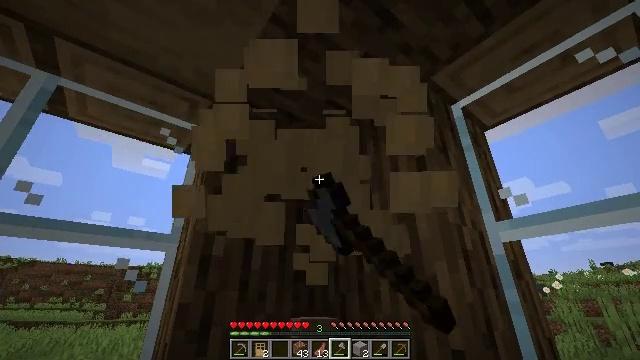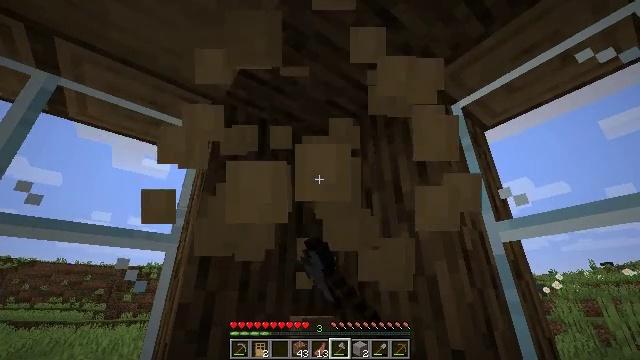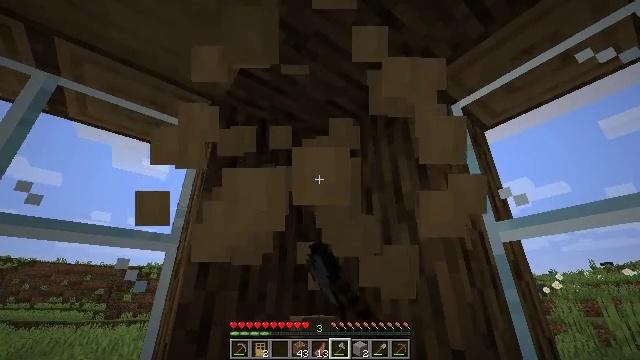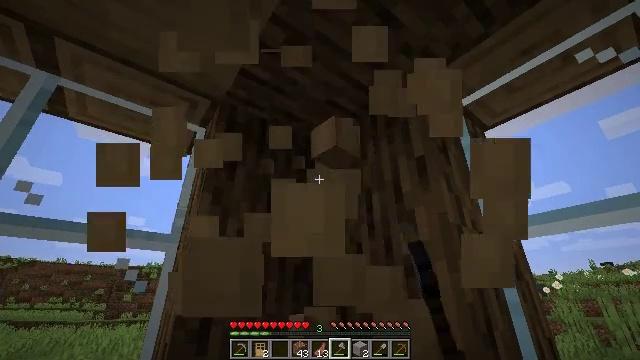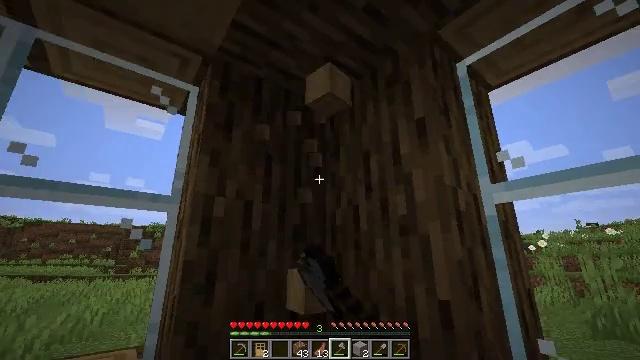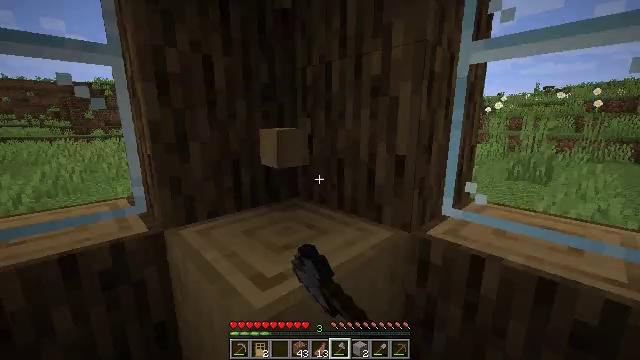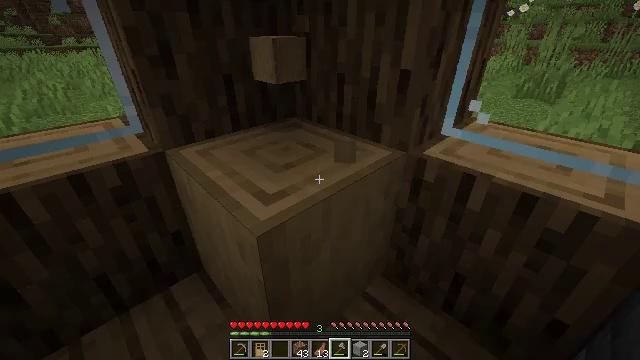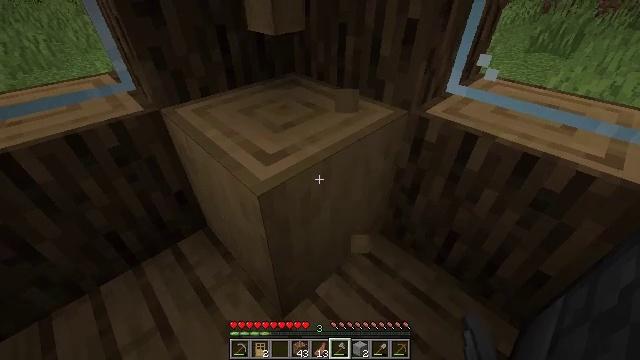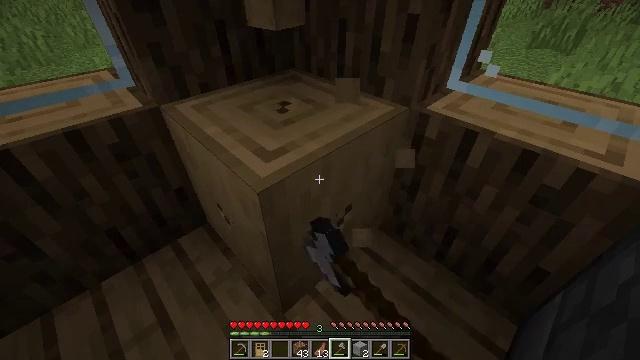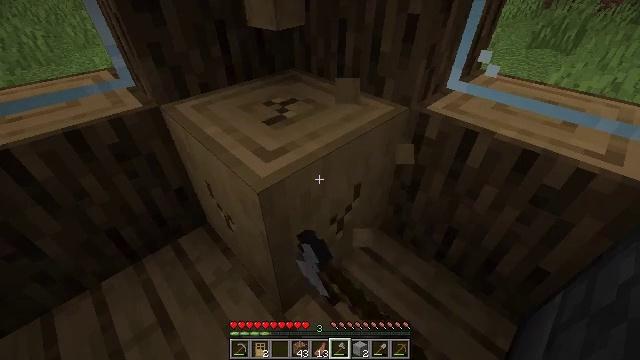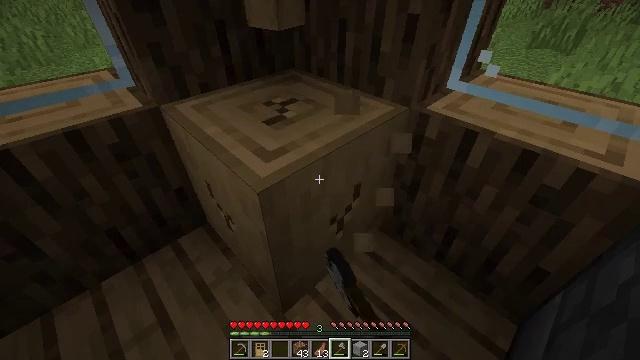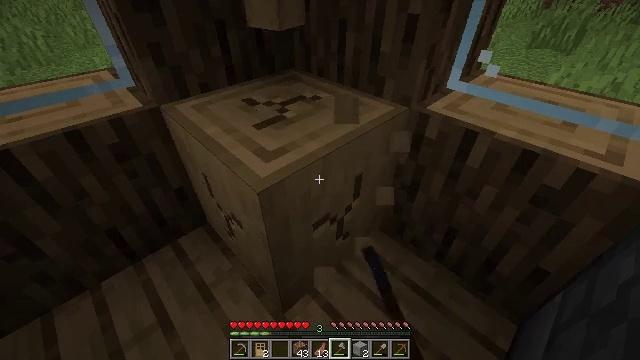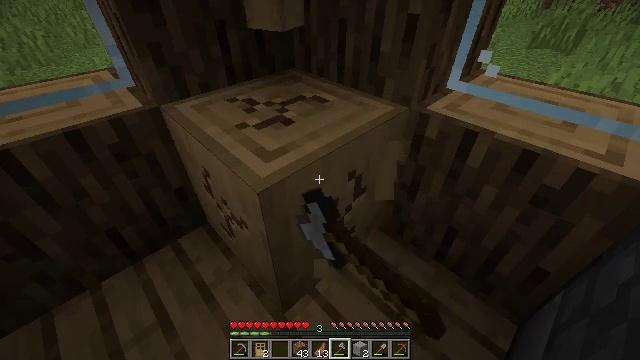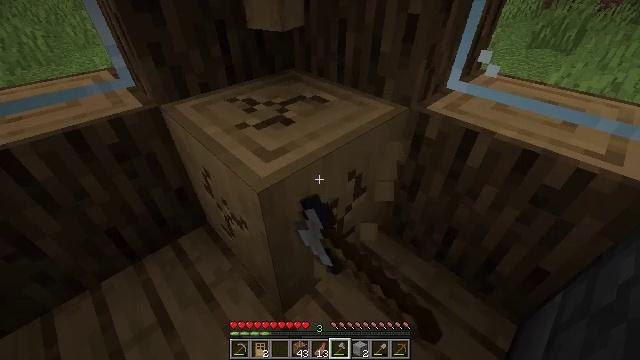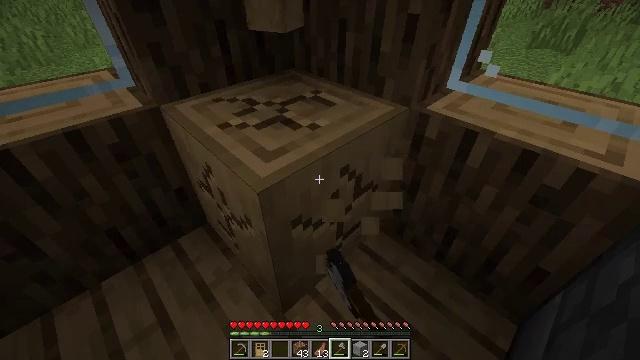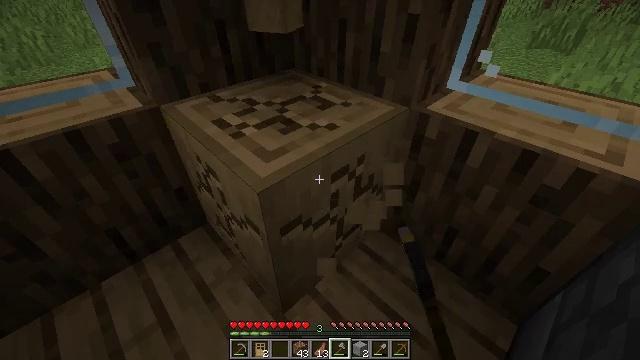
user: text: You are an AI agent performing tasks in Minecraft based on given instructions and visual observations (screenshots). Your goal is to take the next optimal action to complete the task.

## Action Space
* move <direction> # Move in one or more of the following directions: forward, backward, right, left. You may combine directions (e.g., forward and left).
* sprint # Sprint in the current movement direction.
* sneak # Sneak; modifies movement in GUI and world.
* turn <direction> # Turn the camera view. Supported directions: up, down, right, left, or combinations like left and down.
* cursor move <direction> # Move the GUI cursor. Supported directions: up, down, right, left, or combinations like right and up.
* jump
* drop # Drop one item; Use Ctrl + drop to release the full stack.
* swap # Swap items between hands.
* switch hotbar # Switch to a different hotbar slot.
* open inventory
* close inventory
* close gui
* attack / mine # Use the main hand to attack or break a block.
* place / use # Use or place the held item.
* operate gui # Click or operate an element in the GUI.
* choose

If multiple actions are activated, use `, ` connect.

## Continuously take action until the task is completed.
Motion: motion action
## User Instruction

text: Chop down the stripped oak log.
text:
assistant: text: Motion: attack / mine
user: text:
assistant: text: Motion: attack / mine
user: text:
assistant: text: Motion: attack / mine
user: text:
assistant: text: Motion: turn down, attack / mine
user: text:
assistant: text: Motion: turn right and down, attack / mine
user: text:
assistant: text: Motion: turn down, attack / mine
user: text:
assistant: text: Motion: turn down, attack / mine
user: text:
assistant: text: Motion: attack / mine
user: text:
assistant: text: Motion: attack / mine
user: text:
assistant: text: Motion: attack / mine
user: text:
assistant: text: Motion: attack / mine
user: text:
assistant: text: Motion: attack / mine
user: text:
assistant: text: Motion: attack / mine
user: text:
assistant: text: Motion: attack / mine
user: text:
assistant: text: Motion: attack / mine
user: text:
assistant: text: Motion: attack / mine
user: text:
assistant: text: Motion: attack / mine
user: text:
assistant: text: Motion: attack / mine
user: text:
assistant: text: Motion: attack / mine
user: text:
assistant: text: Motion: attack / mine
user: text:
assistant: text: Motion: attack / mine
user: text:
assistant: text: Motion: attack / mine
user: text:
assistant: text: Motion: attack / mine
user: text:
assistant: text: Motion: attack / mine
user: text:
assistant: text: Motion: attack / mine
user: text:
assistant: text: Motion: attack / mine